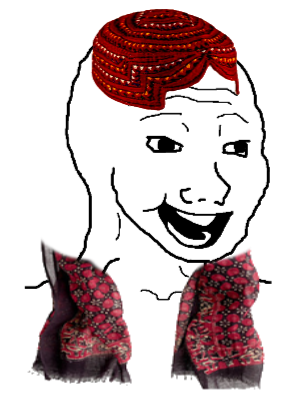
Label: 5_Bloomer